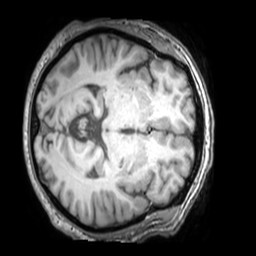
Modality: T1w
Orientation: axial
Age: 58
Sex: male
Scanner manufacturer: philips
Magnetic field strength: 3 T
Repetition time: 0.009897 s
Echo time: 0.004603 s